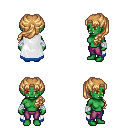
a pixel art fantasy rpg character, female body template, orc, green skin, white trimmed cape, magenta pants, light blonde princess hairstyle, white cloth bandages, four views (front, back, left, right), 2x2 character sprite sheet, small pixel art, hard edges, no anti-aliasing